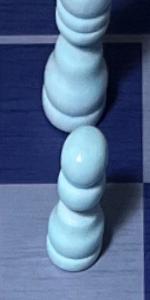
Label: Pawn_White